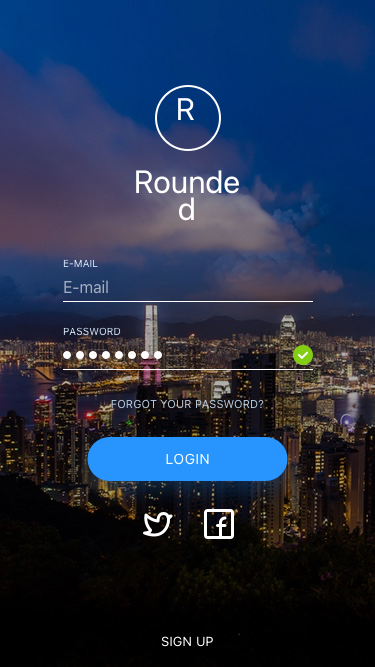
Text in this UI design:
Forgot your password?
Sign Up